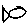
Label: fish